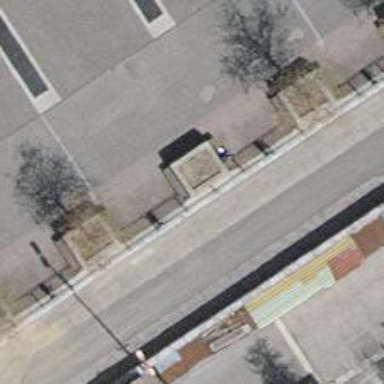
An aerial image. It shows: Brown bench.